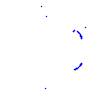
Particle: proton